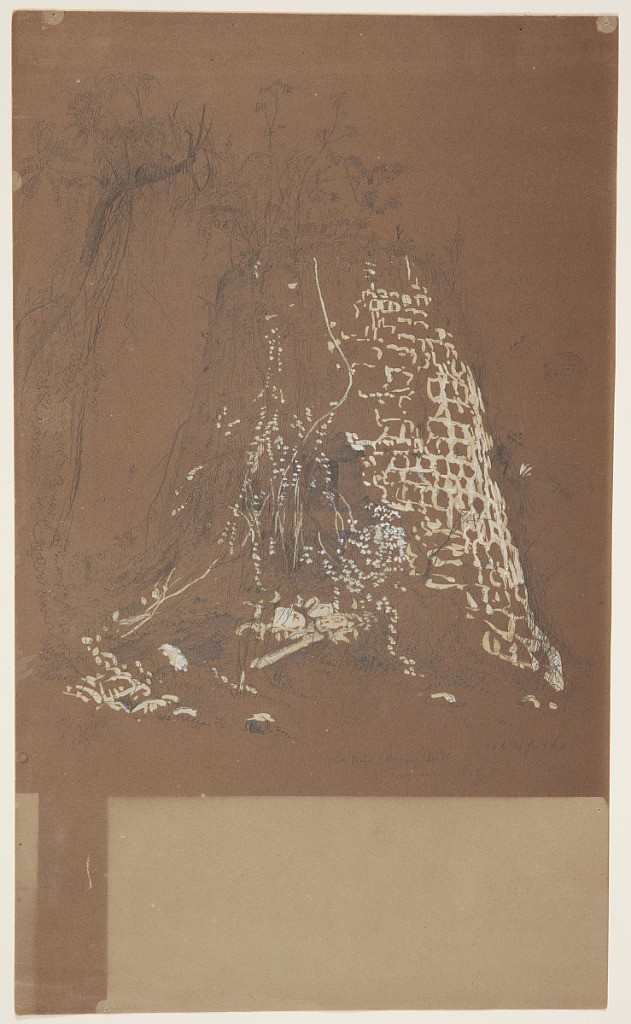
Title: Old Windmill, Jamaica
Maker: Frederic Edwin Church, American, 1826–1900
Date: July 1865
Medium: Graphite, brush and white gouache on gray-green wove paper
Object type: Drawing
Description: Landscape and architecture sketch of a ruinous windmill in the Jamaican jungle. The conical-cylindrical form of the mill dominates the center of the composition, and hosts abundant vegetation including trees and vines. The rectilinear shapes of the bricks that comprise the structure are highlighted in white gouache. Mixed vegetation surrounds the mill, with one tall, vine-strewn tree visible at left.